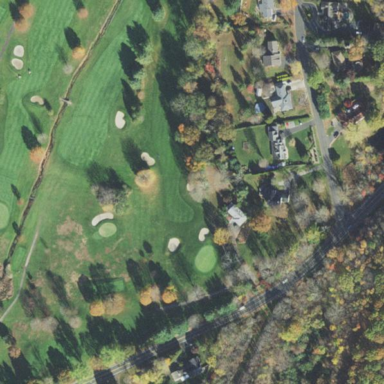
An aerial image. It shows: Picturesque scene of golf course with lateral water hazard.